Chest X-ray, AP view. Patient: 51 years old, sex F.
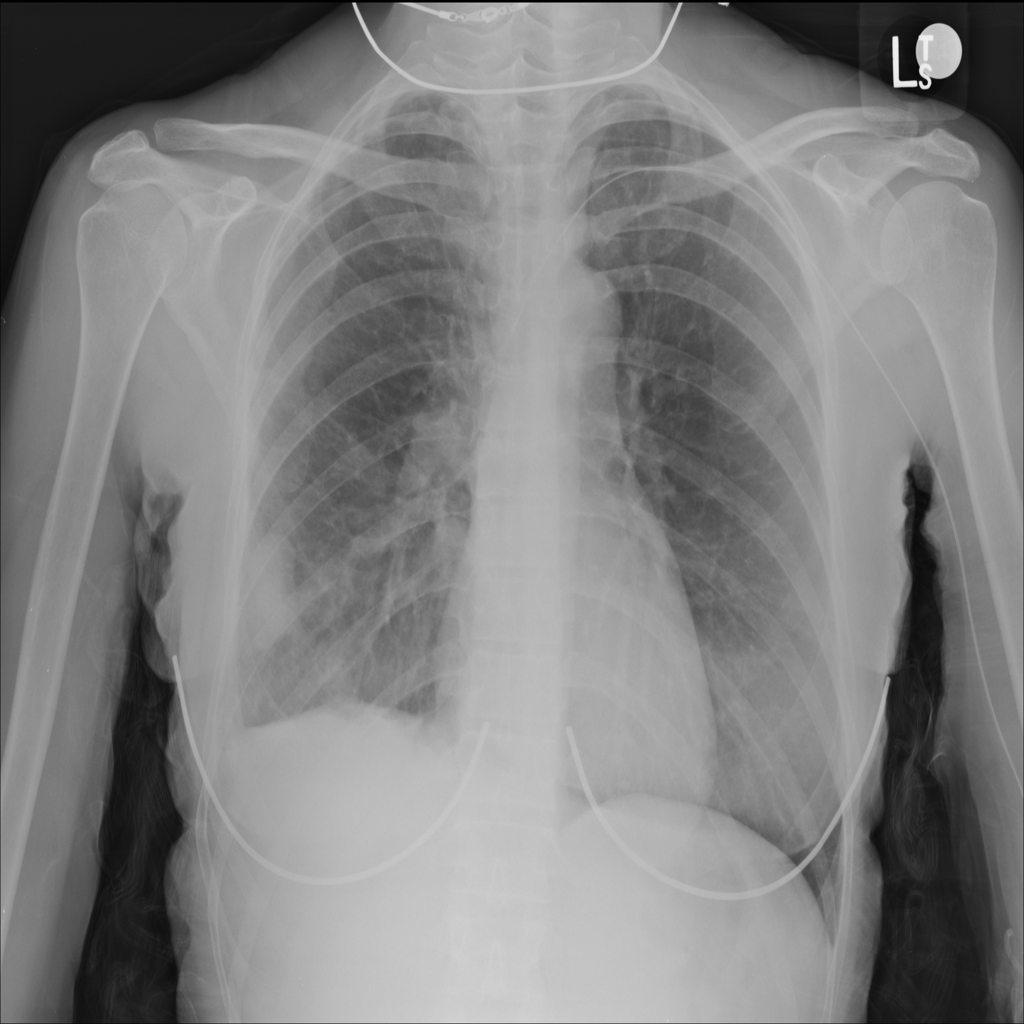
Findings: No Finding